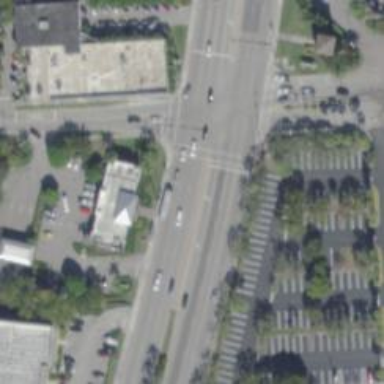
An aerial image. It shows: Marked road crossing.